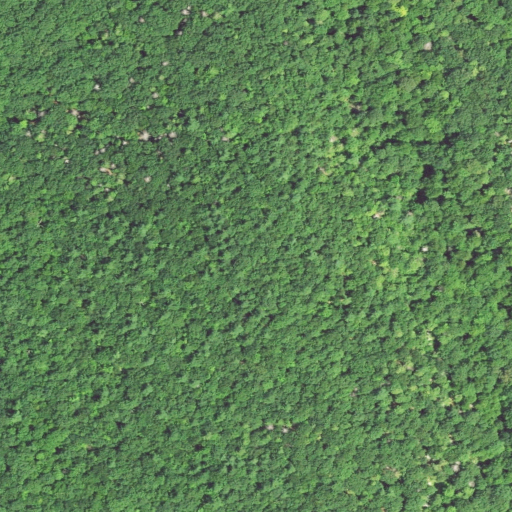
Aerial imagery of mountain in Connecticut named Pine Cone containing deciduous forest and mixed forest